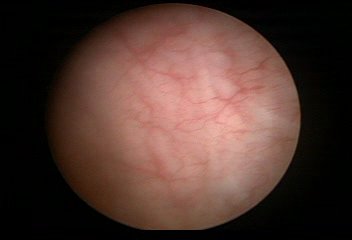
Modality: WLC
Class: Normal mucosa
Bladder cancer association: No